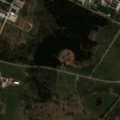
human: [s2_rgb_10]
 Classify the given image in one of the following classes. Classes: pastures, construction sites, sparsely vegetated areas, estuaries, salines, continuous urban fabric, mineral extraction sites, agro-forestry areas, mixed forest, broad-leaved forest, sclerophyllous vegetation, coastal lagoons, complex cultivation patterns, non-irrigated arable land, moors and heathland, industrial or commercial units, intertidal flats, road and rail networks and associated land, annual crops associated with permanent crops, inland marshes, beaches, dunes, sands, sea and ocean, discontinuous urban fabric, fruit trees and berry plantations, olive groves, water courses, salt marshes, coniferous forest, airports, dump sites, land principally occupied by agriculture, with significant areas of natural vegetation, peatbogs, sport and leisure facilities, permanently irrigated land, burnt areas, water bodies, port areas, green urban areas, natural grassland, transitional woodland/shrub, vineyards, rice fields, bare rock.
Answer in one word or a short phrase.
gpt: industrial or commercial units, non-irrigated arable land, pastures, complex cultivation patterns, coniferous forest, mixed forest